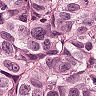
Metastatic tissue present: yes